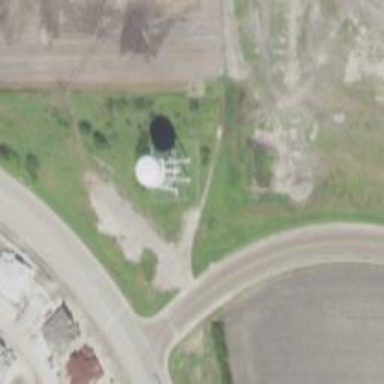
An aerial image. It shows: Water tower that is man-made.